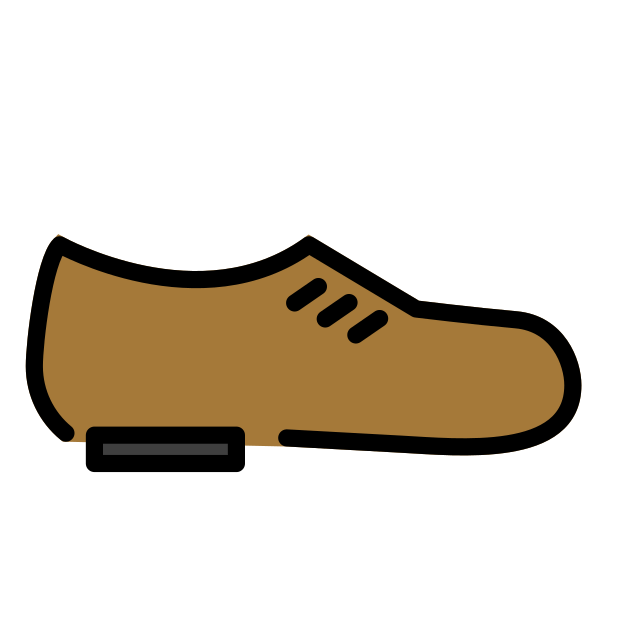
Emoji: 👞
Name: mans shoe
Unicode: 0x1f45e